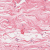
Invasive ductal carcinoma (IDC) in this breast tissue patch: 0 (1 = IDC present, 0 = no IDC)